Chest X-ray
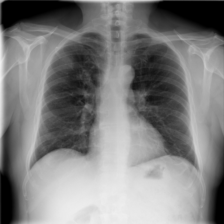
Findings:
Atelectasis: negative
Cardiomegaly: negative
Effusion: negative
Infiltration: positive
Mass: negative
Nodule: negative
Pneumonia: negative
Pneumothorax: negative
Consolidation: positive
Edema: negative
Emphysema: negative
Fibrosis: negative
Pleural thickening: negative
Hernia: negative